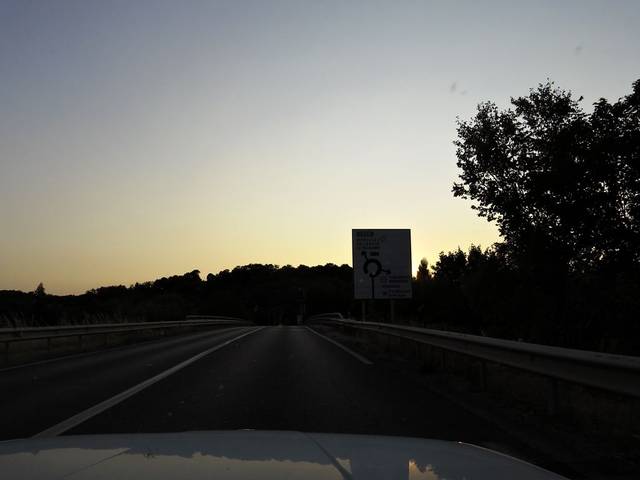
Region: France
Coordinates: 45.898, 5.189